Field crop: maize
Growth stage: 2
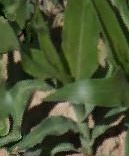
Species: maize